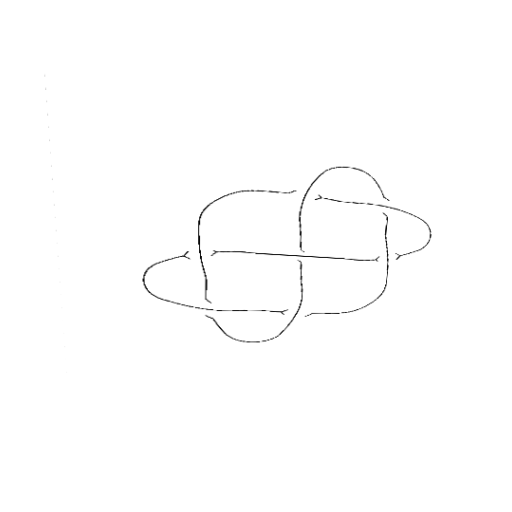
Crossing number: 7